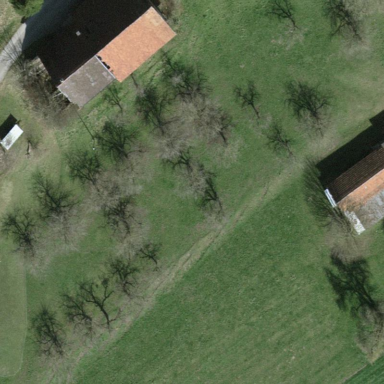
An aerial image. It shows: Orchard.